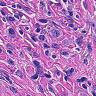
Metastatic tissue present: yes